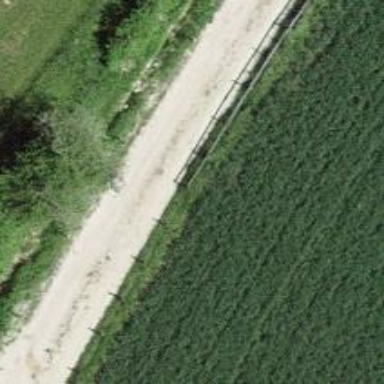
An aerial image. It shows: Gravel track road.